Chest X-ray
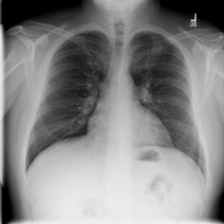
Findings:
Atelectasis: negative
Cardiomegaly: negative
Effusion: negative
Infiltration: negative
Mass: negative
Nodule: negative
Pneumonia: negative
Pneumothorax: negative
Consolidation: negative
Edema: negative
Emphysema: negative
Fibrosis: negative
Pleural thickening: negative
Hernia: negative